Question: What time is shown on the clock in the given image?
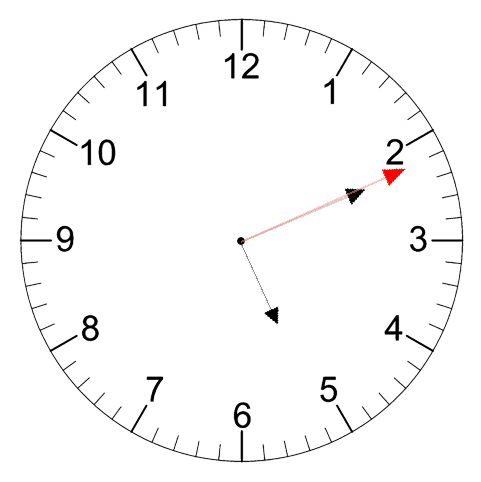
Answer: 05:11:11